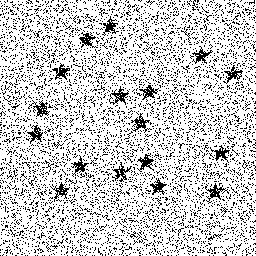
Squares: 0
Triangles: 0
Stars: 17
Total shapes: 17